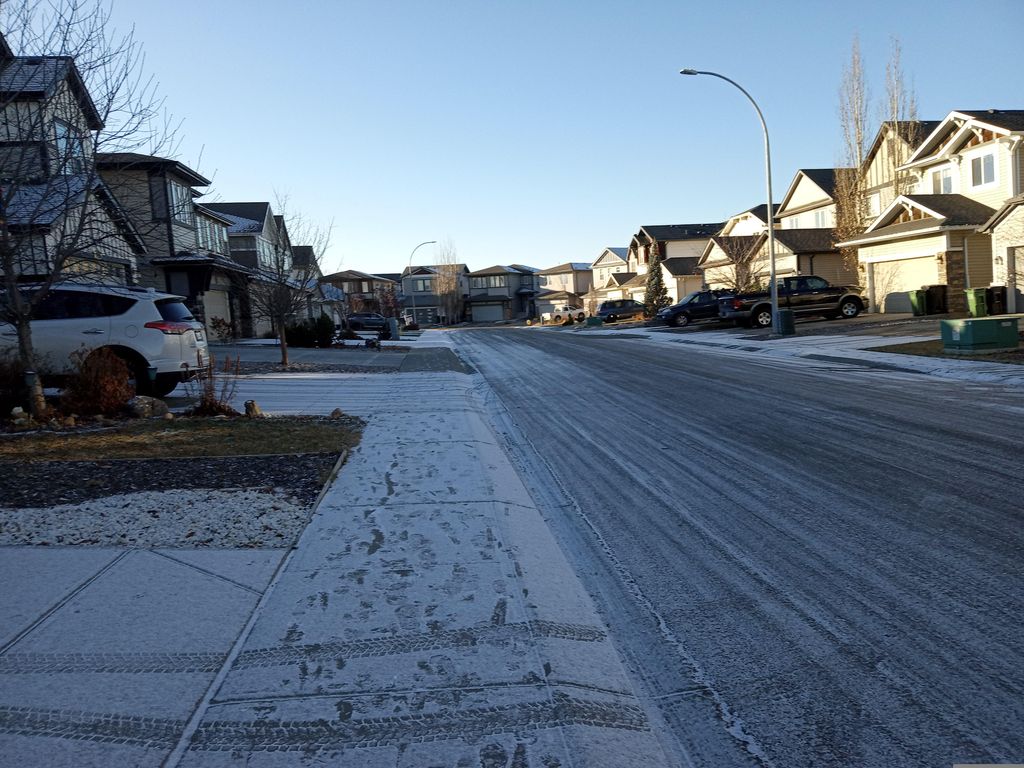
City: edmonton